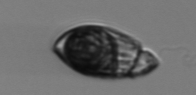
Label: Katodinium_or_Torodinium